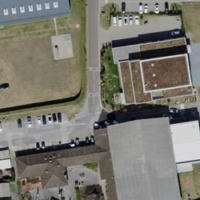
EUNIS habitat code: 57
Species observed at this site:
Sylvia atricapilla